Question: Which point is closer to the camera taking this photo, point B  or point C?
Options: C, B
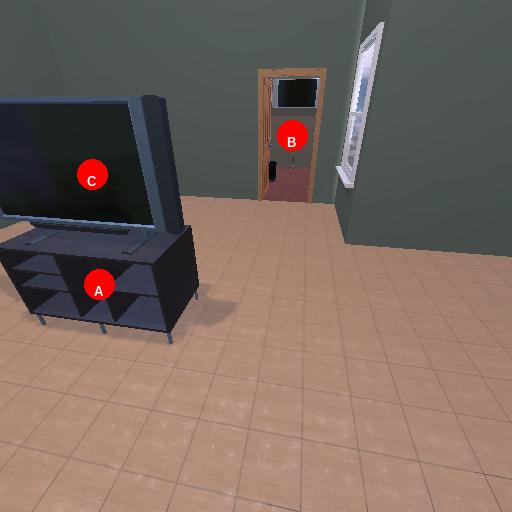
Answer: C